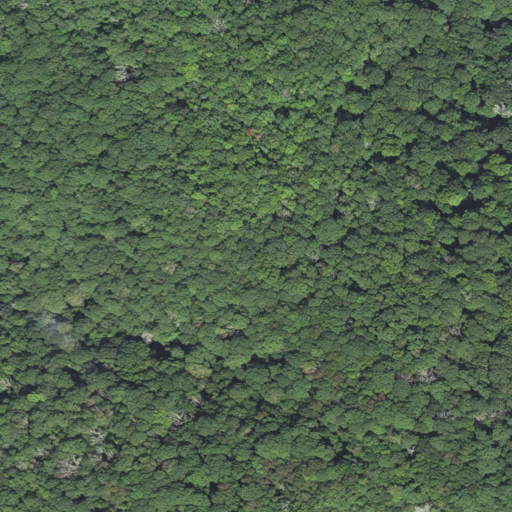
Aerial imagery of ridge(s) in North Carolina named Loudermilk Ridge containing deciduous forest and mixed forest